Interaction volume radius: 10 \u00c5
Interaction volume height: 10 \u00c5
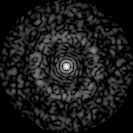
Disorder parameter: 0.8418